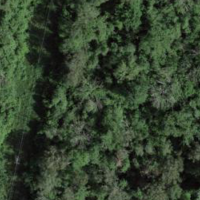
EUNIS habitat code: 41
Species observed at this site:
Numenius arquata
Certhia brachydactyla
Corvus corone
Cyanistes caeruleus
Anas crecca
Anas platyrhynchos
Passer domesticus
Fringilla coelebs
Buteo buteo
Passer montanus
Turdus merula
Phalacrocorax carbo
Larus michahellis
Ardea alba
Parus major
Erithacus rubecula
Sitta europaea
Accipiter nisus